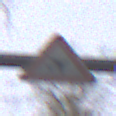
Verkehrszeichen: FlugbetriebLinks
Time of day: Midday
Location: Outdoor (Nature)
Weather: Overcast
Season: Autumn
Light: Natural